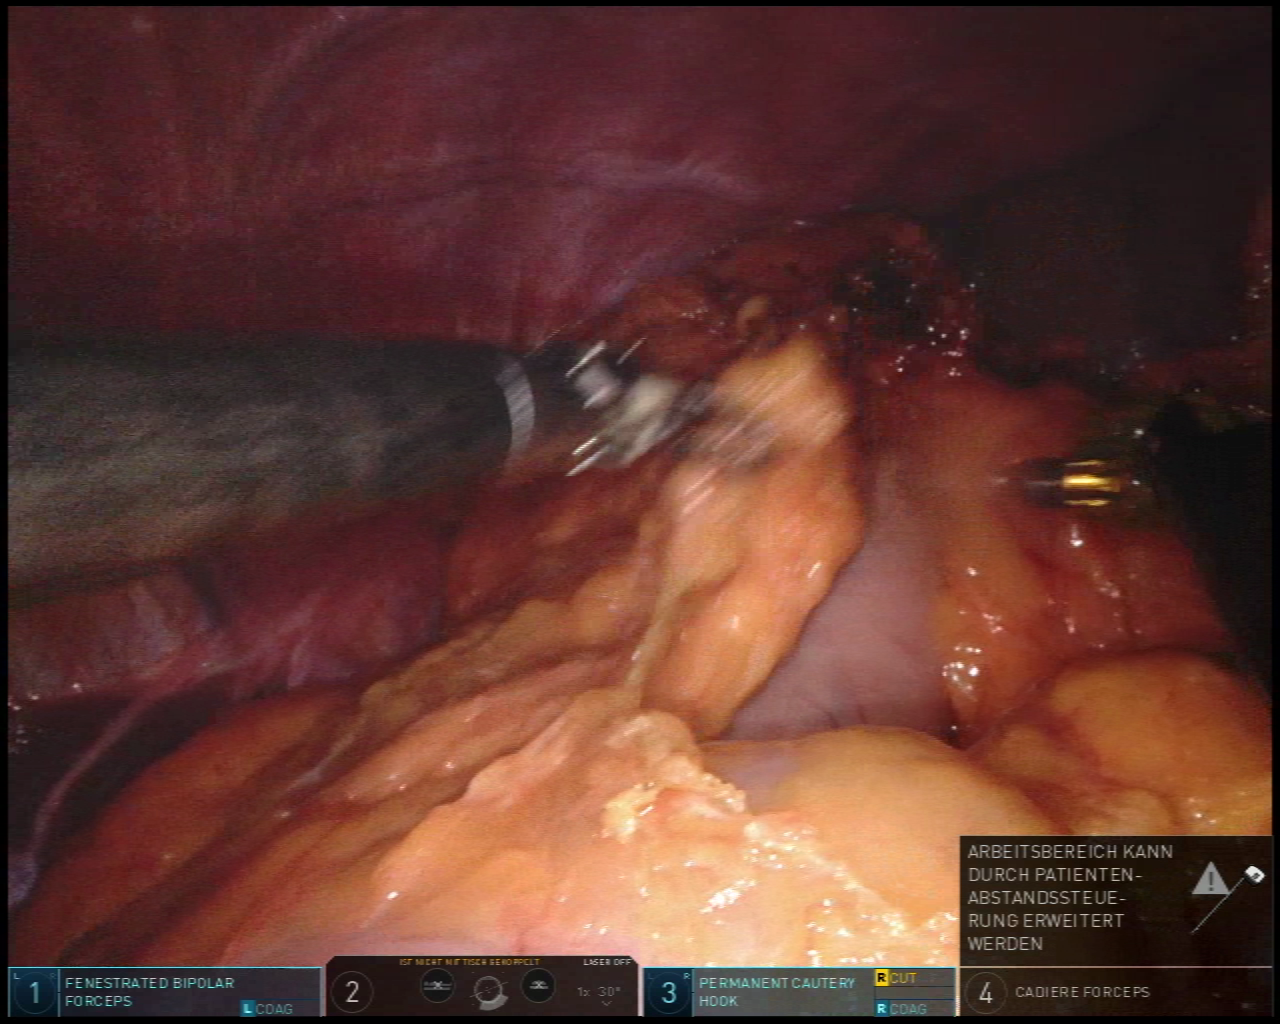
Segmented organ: stomach
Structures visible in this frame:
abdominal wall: yes
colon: yes
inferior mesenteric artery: no
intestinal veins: no
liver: yes
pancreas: no
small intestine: no
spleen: yes
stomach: yes
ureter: no
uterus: no
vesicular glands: no